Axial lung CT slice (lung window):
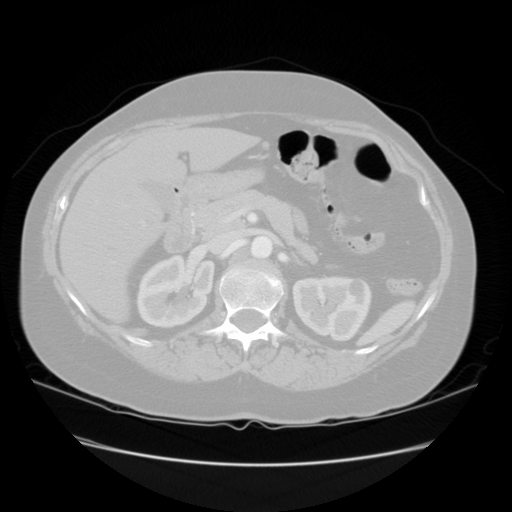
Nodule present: no